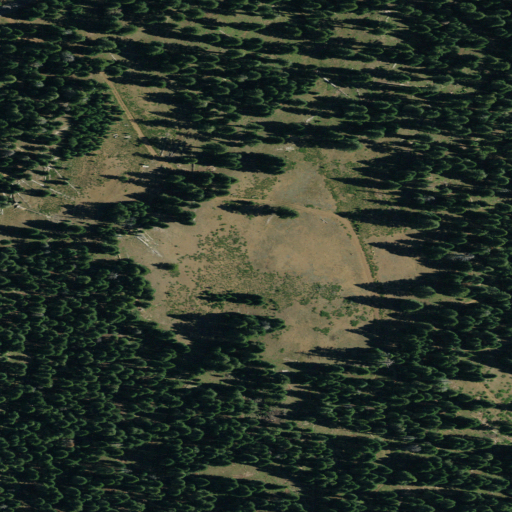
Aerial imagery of plain(s) in California named Bruin Flat containing evergreen forest, open development, and shrub